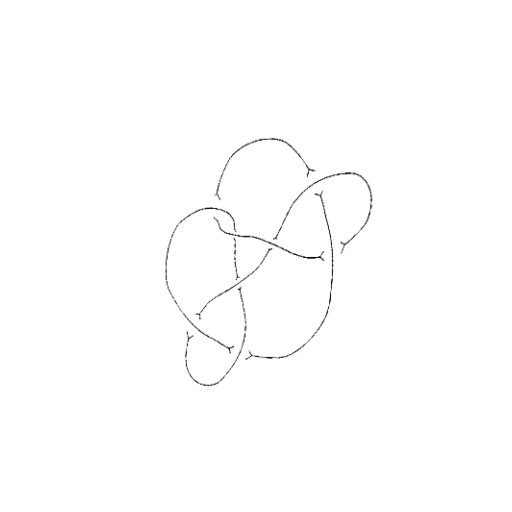
Crossing number: 8